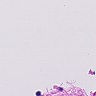
Metastatic tissue present: no